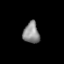
Tissue: prostate
Cell type: T cells
Senescence score: 0.2952
Nuclear area (px): 335
Mean DAPI intensity: 139.287